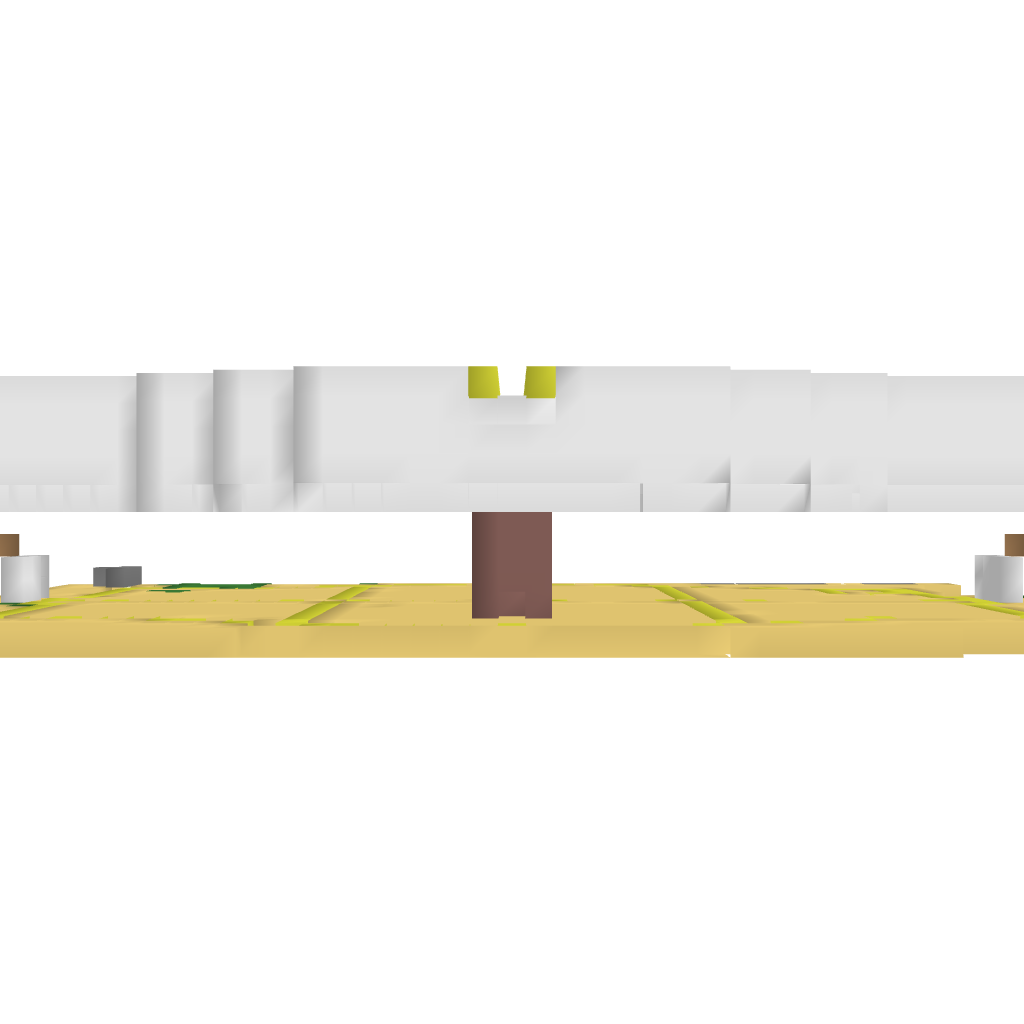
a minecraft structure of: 1 V 1 PVP arena bad low quality